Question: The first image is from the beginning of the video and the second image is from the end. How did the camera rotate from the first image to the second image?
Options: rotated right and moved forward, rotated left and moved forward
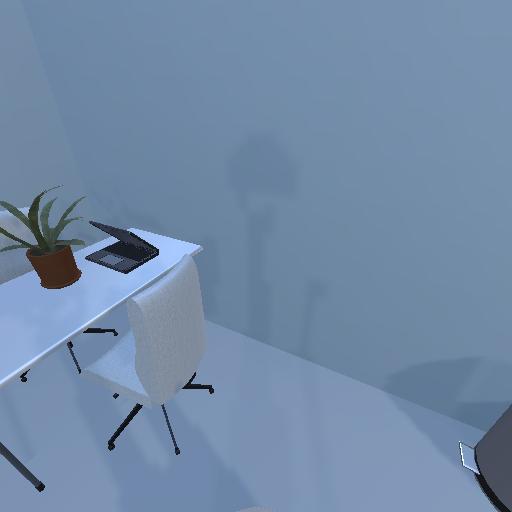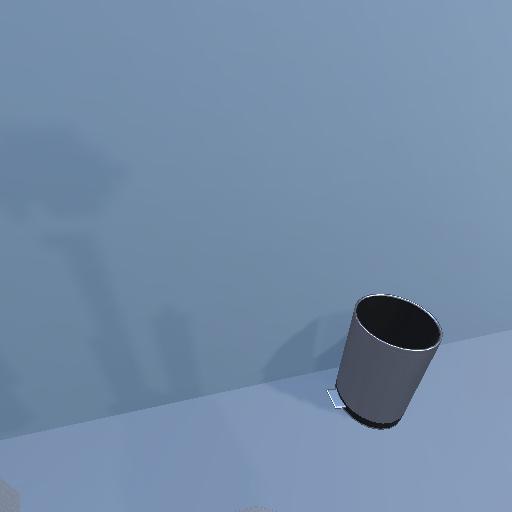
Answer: rotated right and moved forward